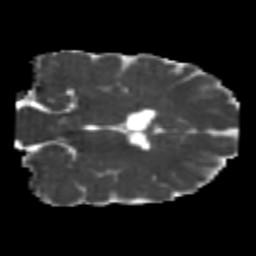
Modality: MD
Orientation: coronal
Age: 20
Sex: female
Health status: healthy
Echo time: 0.074 s